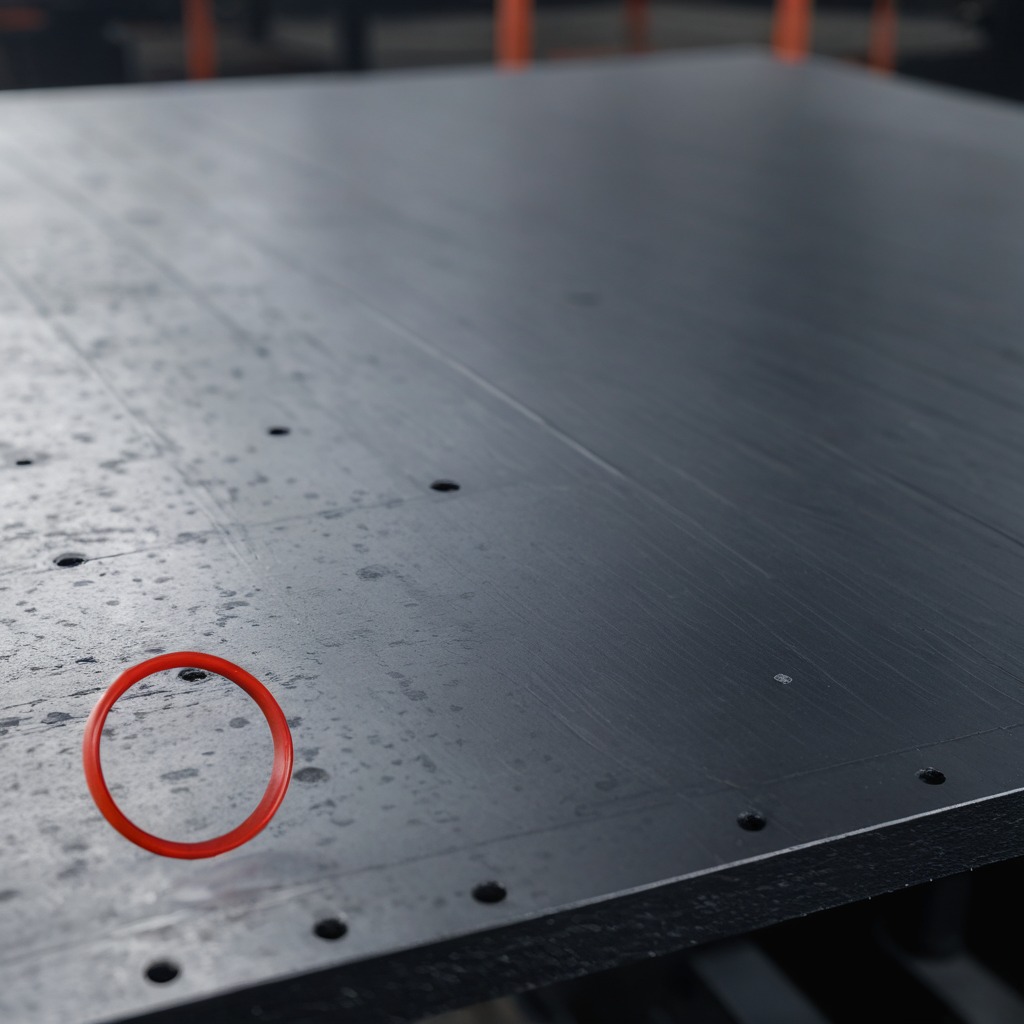
A rubber O-ring is lying on a cold steel table in a mining workshop.